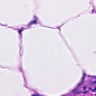
Metastatic tissue present: no